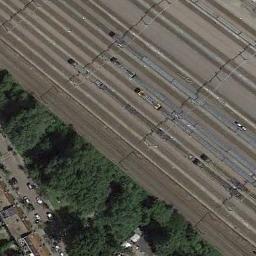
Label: railway